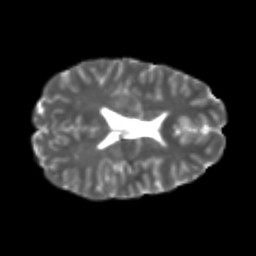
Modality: T2w
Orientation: axial
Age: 20
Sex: female
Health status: healthy
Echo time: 0.074 s